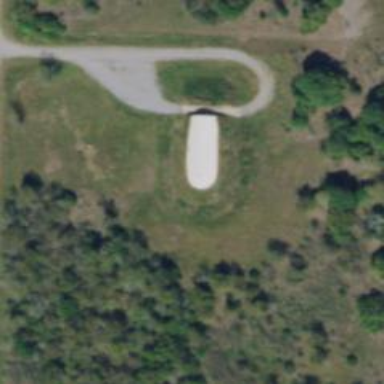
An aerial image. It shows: Military bunker.